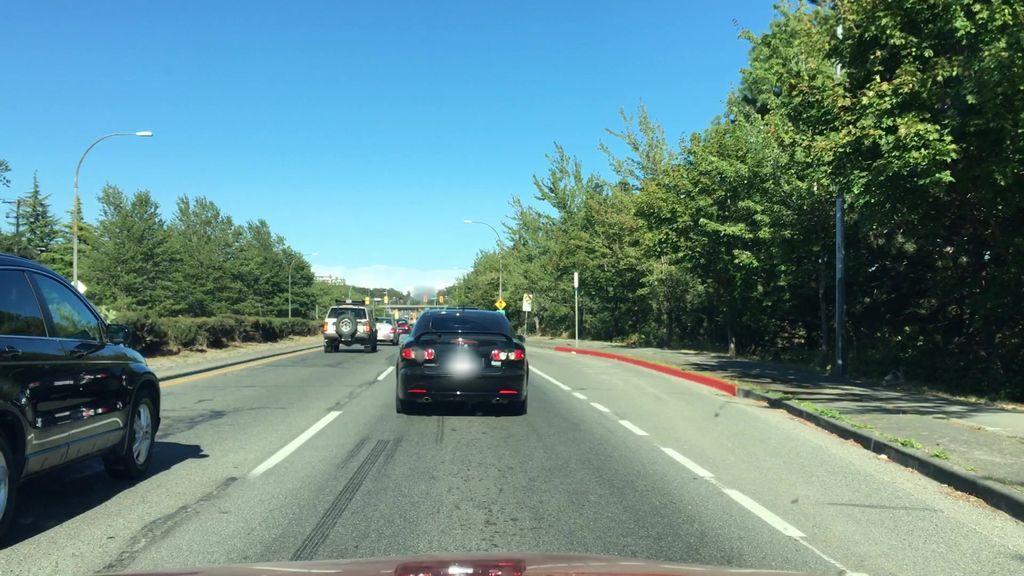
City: victoria